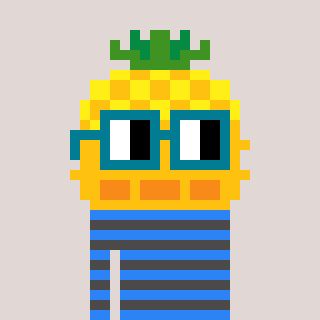
a pixel art character with square dark green glasses, a pineapple-shaped head and a grayscale-colored body on a warm background